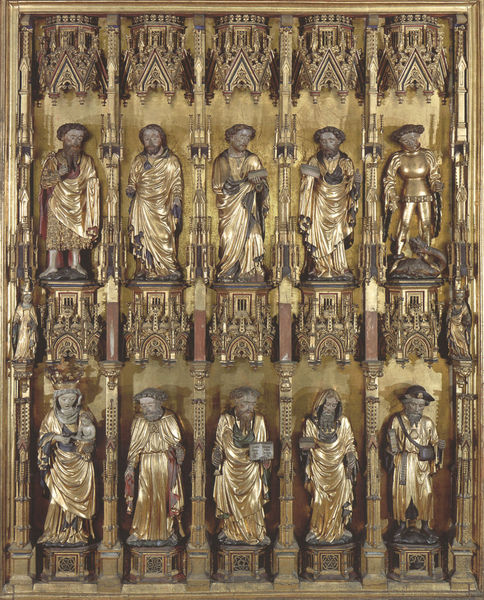
Titel: Altar der Goldenen Tafel aus St. Michael in Lüneburg
Institution: Hannover, Niedersächsisches Landesmuseum
Schlagwörter: mann, frauen, menschen, frau, männer, säule, säulen, ornament, wand, bibel, falten, sockel, kirche, figur, gewand, gold, gewänder, gotik, engel, statue, relief, bücher, giebel, figuren, soldaten, ornamente, buch, vergoldet, schlange, rüstung, altar, reihen, skulpturen, statuen, spitzbögen, christlich, mittelalter, krieger, baldachin, heilige, maria, biblisch, petrus, verzierungen, zehn, stifter, aachen, johanna von orleans, apostel, gewans, attribute, cranach, skuptur, ahnentafel, 10, crranach